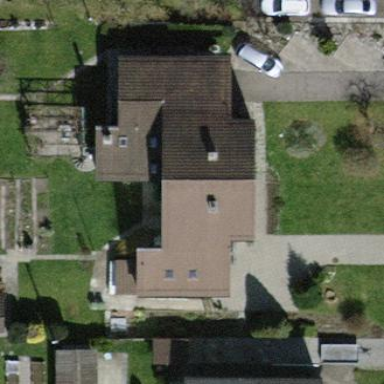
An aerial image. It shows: Building with tiled roof.